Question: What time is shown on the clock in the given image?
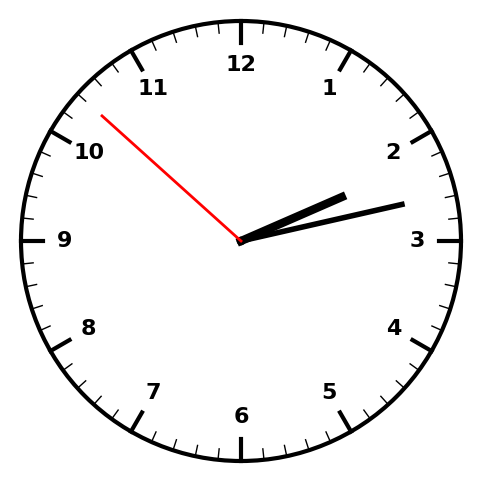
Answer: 02:12:52